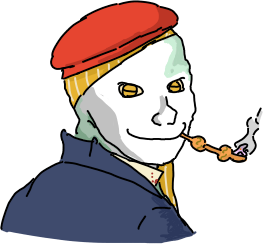
Label: 5_Oomer